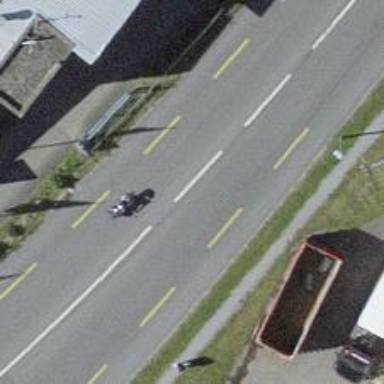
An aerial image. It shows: Primary highway with designated cycle lane.